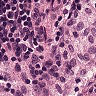
Metastatic tissue present: no